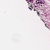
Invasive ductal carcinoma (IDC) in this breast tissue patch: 0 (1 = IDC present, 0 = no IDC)